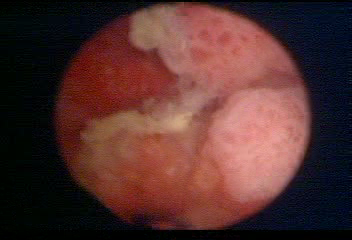
Modality: WLC
Class: Malignant
Subclass: HighGradePapillary
Lesion: L1
Stage: T1
Morphology: Papillary
Bladder cancer association: Yes
Annotated structures: Tumor